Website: macys
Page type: stored-credit-cards
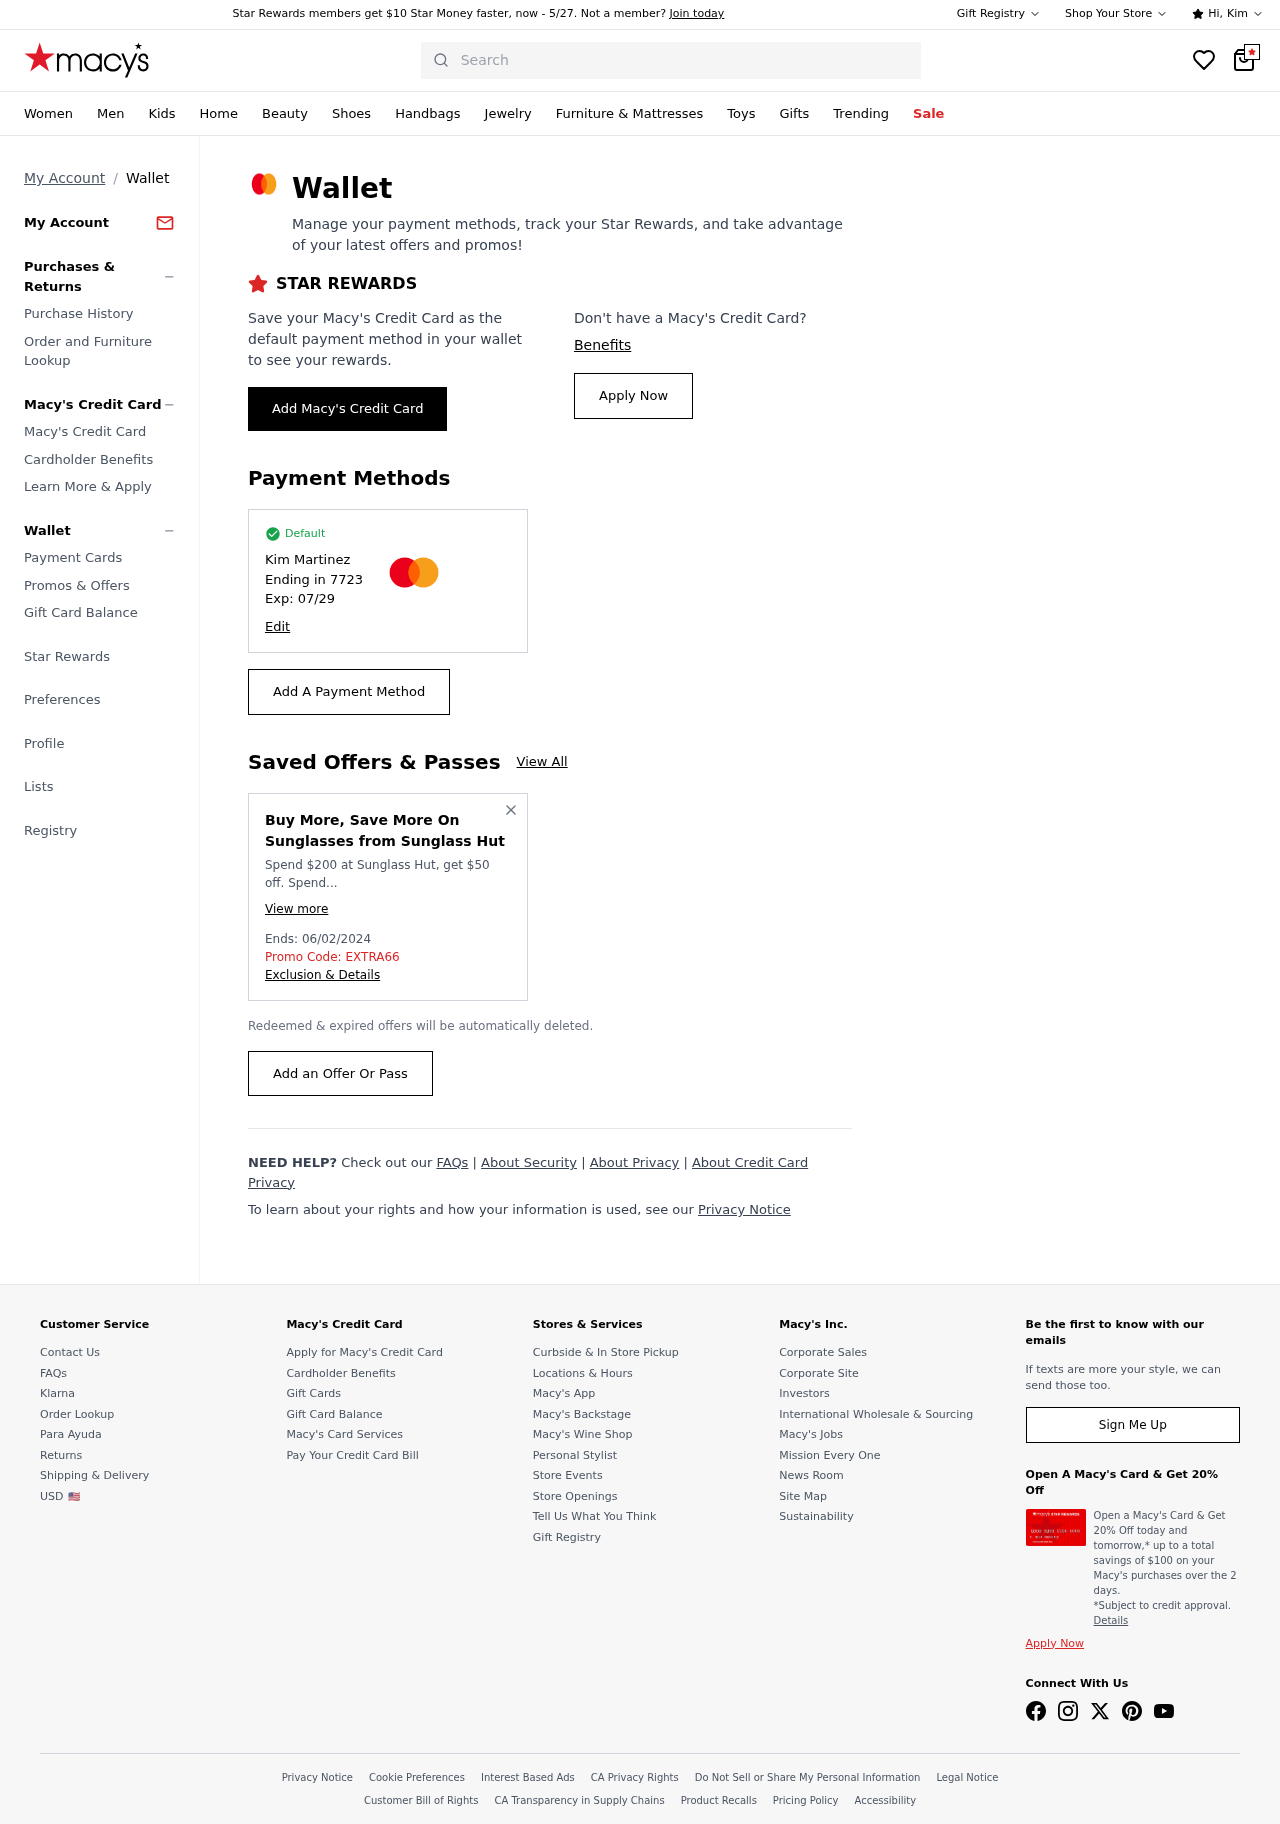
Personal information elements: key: PII_CARD_EXPIRY
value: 07/29
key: PII_CARD_LAST4
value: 7723
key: PII_FIRSTNAME
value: Kim
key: PII_FULLNAME
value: Kim Martinez
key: PII_PROMO_CODE
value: EXTRA66
Search elements: key: HEADER_SEARCH
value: Search